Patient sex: F
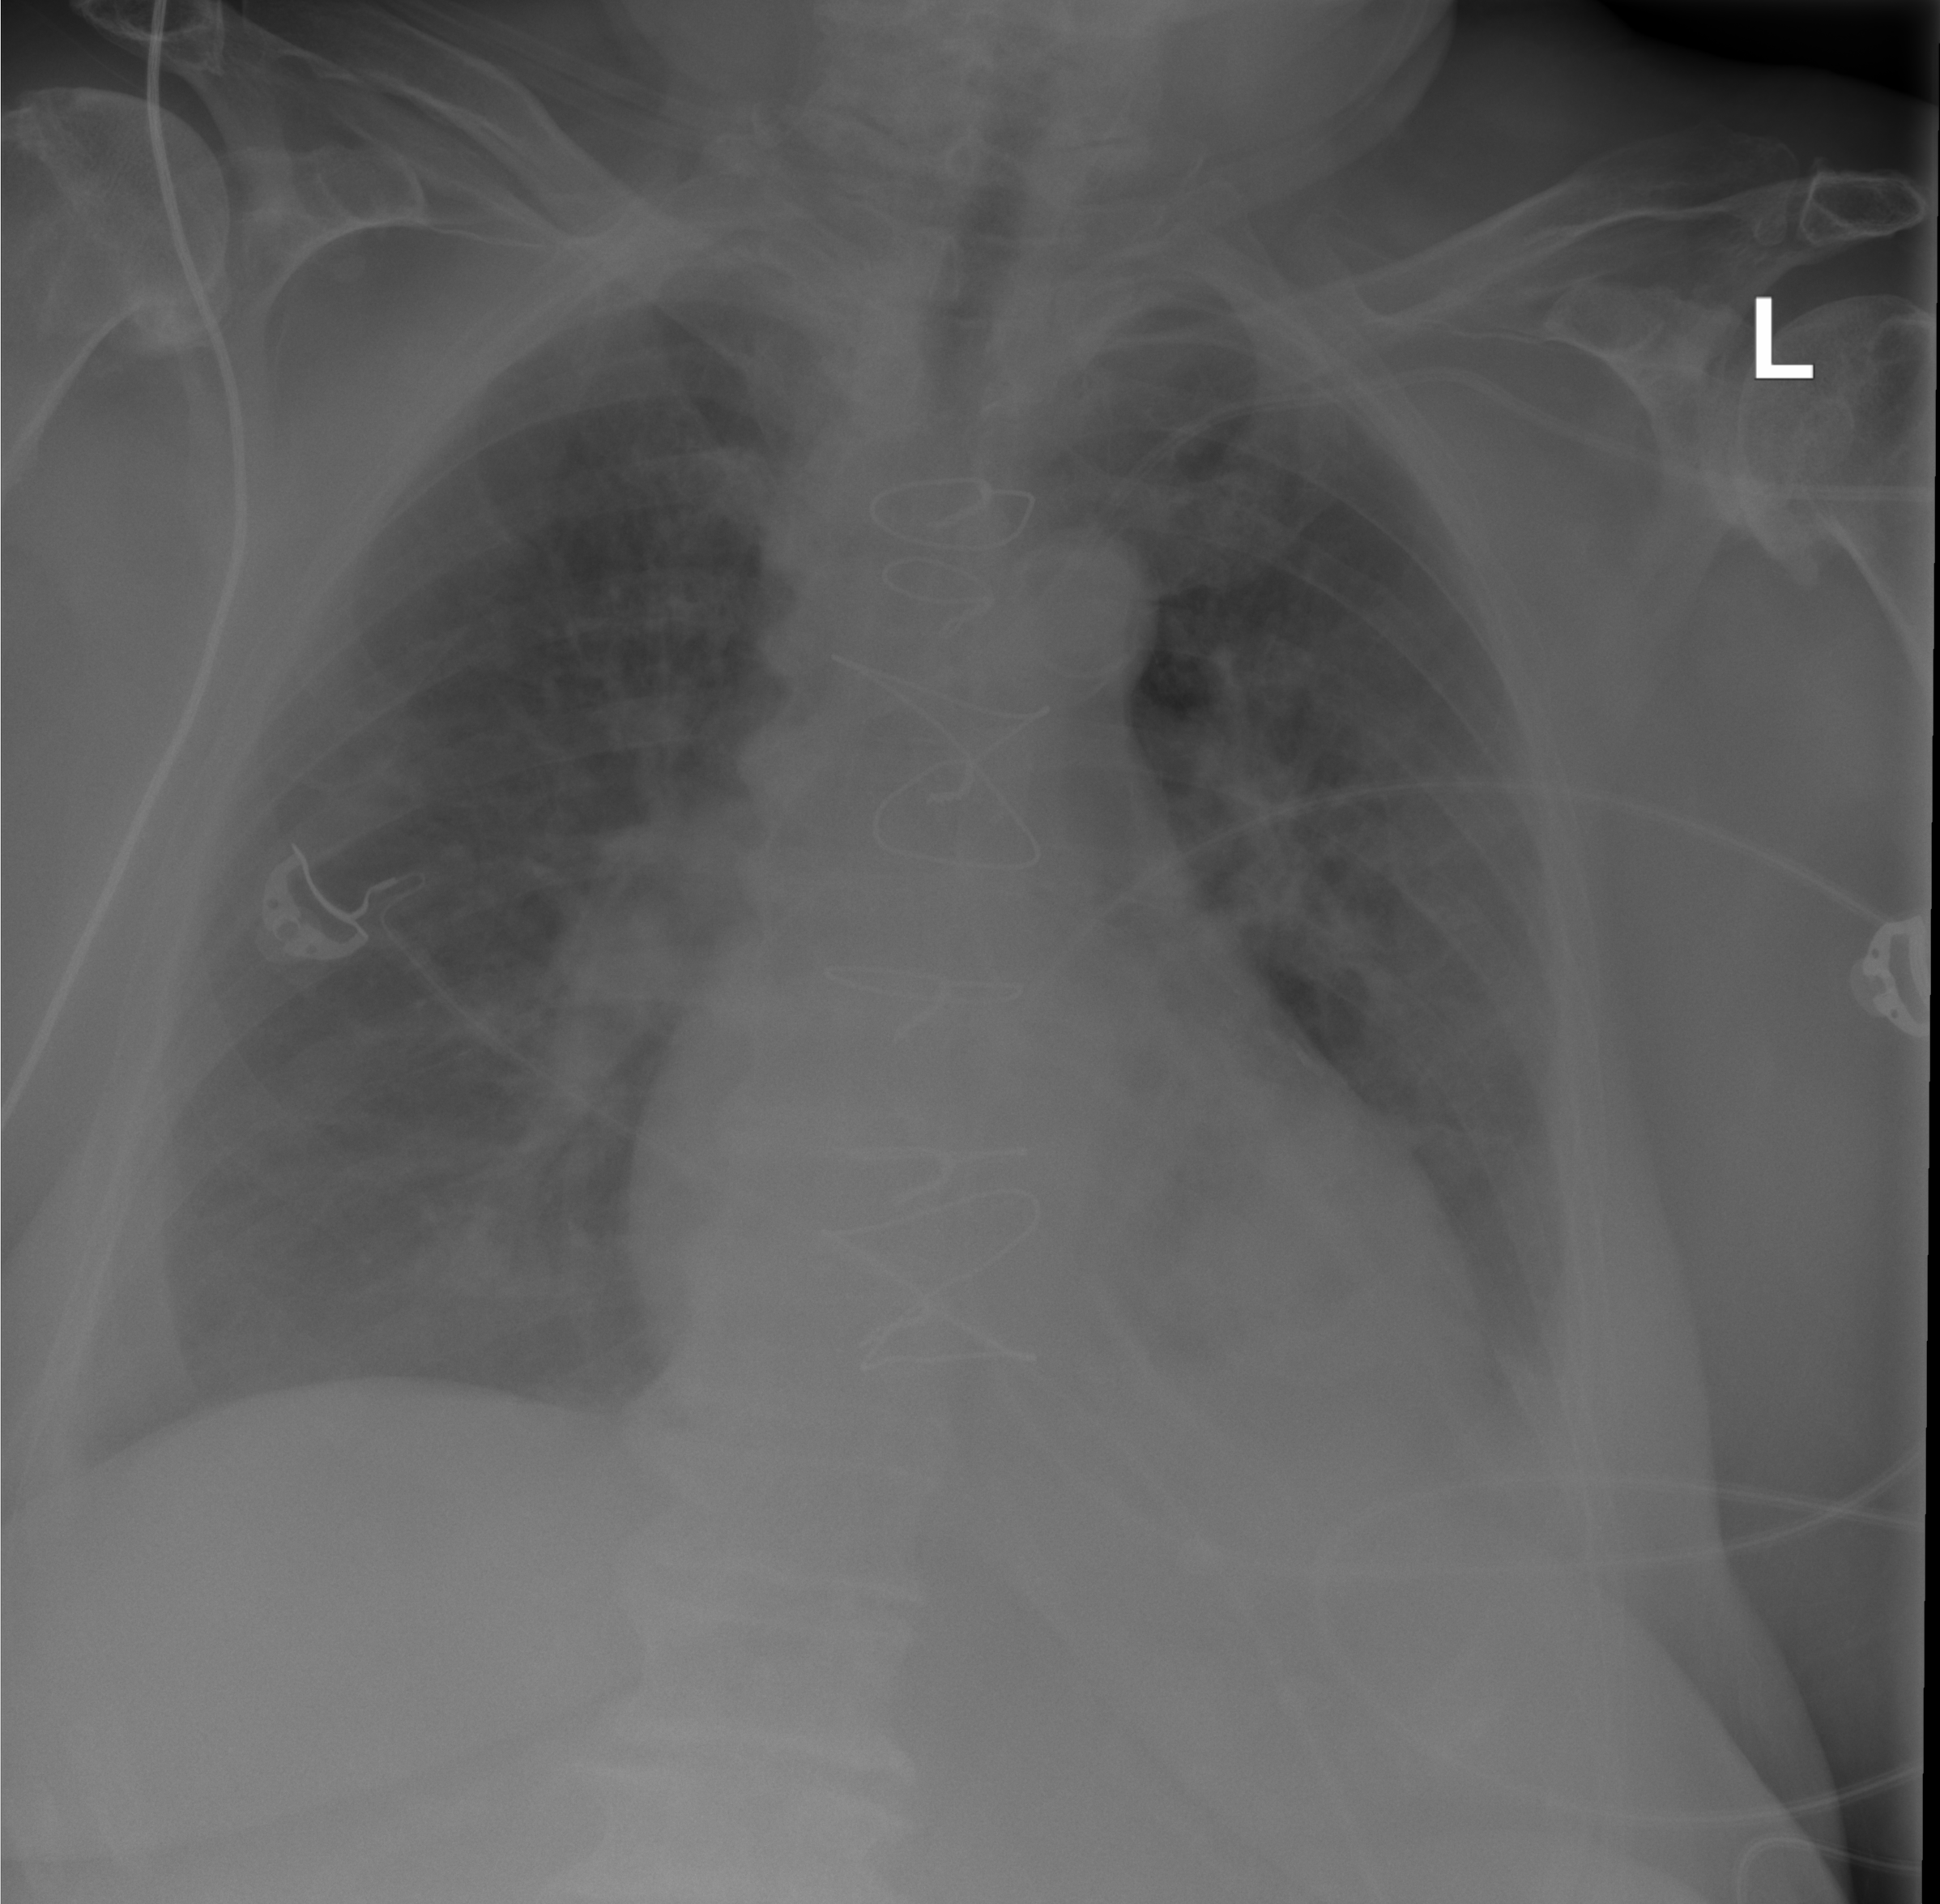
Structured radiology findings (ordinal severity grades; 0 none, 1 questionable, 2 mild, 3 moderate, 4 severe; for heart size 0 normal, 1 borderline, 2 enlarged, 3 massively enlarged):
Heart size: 1
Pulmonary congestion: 2
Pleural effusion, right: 2
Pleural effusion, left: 2
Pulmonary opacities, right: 0
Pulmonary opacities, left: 2
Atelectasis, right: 2
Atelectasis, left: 2